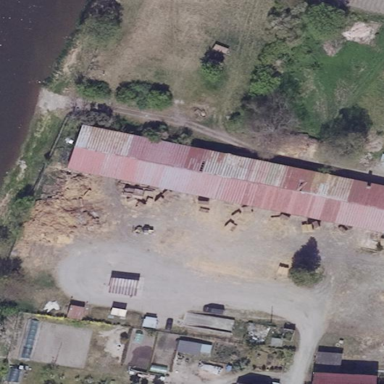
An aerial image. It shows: Manufacturing building.